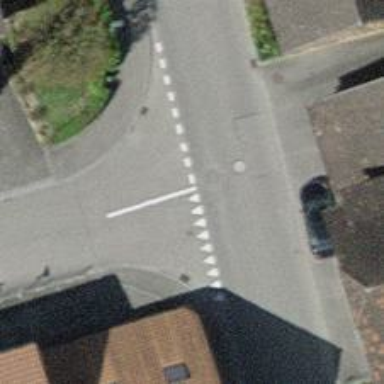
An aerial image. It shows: Residential road with asphalt surface.